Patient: sex M, age 66
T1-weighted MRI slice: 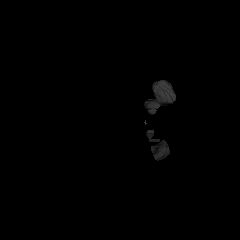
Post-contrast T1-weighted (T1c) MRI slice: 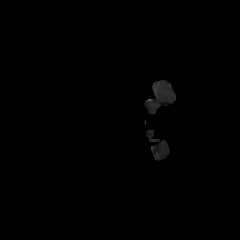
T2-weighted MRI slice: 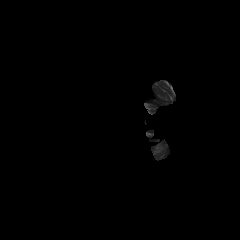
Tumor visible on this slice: no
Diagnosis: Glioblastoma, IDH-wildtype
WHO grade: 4